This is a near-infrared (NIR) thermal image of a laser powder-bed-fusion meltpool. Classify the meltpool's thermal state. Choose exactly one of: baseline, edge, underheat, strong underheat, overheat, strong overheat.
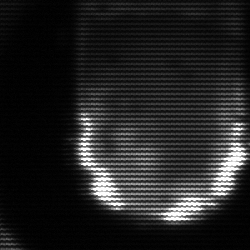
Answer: baseline